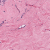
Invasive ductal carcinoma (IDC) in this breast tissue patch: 0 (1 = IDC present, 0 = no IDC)